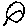
Label: circle